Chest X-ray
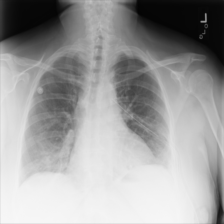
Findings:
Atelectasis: negative
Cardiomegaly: negative
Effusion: negative
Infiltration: negative
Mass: negative
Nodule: negative
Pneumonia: negative
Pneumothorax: negative
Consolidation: negative
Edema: negative
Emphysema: negative
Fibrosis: negative
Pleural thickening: negative
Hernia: negative